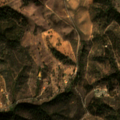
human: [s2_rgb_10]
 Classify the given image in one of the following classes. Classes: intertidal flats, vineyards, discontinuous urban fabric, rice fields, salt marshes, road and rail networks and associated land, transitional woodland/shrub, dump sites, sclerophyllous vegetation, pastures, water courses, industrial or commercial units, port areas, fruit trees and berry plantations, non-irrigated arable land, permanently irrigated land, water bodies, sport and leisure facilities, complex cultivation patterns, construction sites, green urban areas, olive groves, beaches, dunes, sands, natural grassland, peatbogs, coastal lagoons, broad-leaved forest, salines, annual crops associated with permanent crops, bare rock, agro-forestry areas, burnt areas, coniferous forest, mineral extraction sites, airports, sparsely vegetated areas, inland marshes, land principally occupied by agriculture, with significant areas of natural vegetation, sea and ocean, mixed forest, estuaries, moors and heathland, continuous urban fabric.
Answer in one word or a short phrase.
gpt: non-irrigated arable land, broad-leaved forest, transitional woodland/shrub